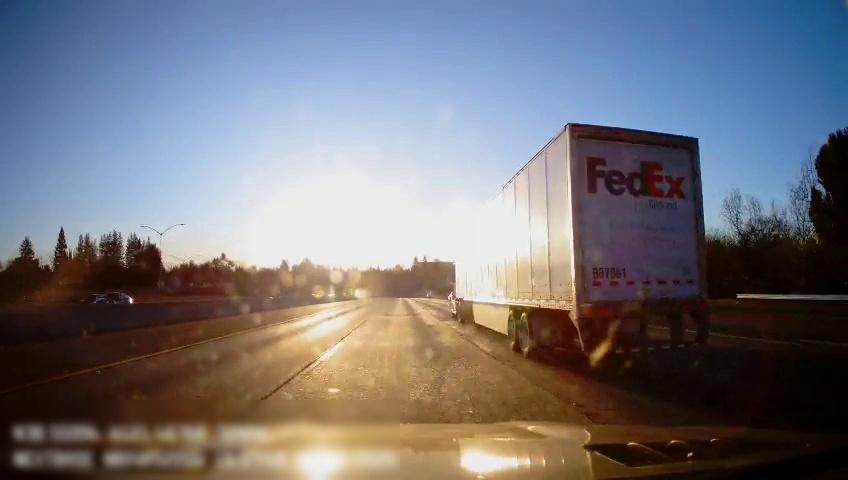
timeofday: Day
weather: Sunny
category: Drivable Space
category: Vehicles | Car
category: Vehicles | Car
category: Vehicles | Truck
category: Lanes | Alternate Lane
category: Lanes | Current Lane
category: Lanes | Current Lane
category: Lanes | Alternate Lane